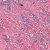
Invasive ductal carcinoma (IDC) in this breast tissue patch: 1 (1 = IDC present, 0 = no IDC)